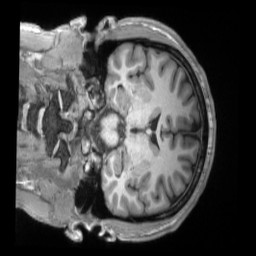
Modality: T1w
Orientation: coronal
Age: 29
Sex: male
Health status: ill
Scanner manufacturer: siemens
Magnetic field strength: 3 T
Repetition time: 2.2 s
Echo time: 0.00157 s